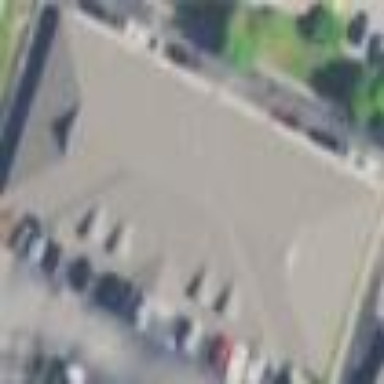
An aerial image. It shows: Building.